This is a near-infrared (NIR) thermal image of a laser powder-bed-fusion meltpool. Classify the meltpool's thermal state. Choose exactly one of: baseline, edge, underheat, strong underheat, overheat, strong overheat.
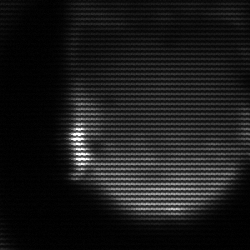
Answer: edge